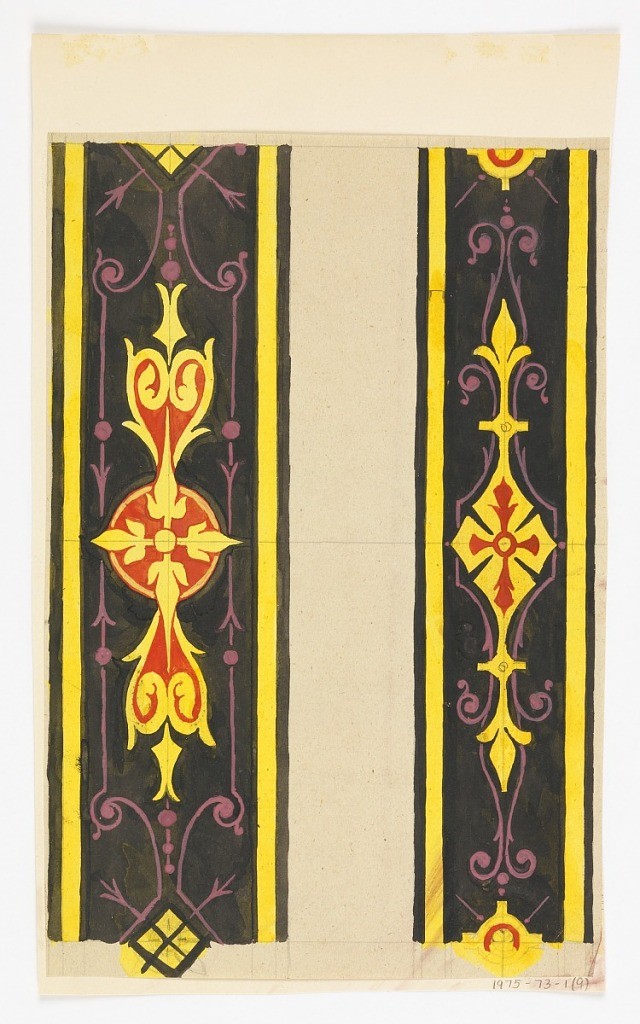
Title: Drawing
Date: late 19th century
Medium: Brush and gouache, graphite on cream paper, mounted on cream paper
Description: Two horizontal bands; both bordered by gold frame, purple curved lines around red and gold floral medallion motifs on black ground. Left band is wider.